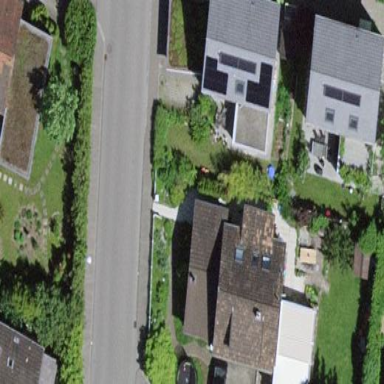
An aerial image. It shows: Detached building.